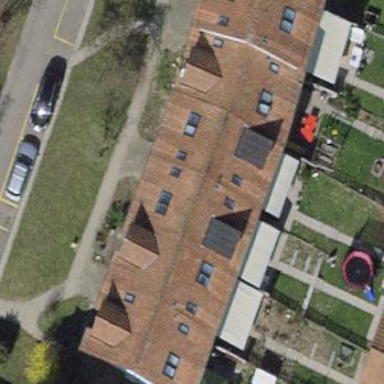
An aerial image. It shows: Simple house.